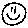
Label: smiley face